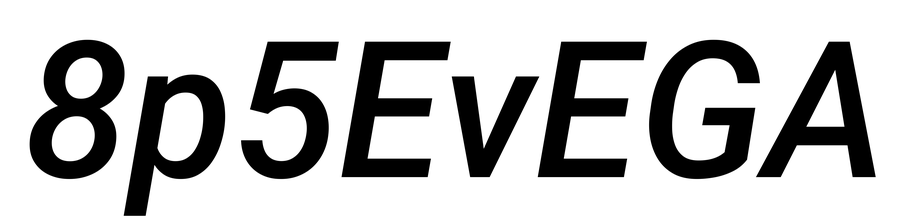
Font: Roboto-Italic_Medium_Italic